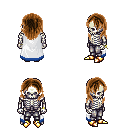
a pixel art fantasy rpg character, male body template, skeleton, white trimmed cape, metal pants, brown long hairstyle, bracelets, gold boots, four views (front, back, left, right), 2x2 character sprite sheet, small pixel art, hard edges, no anti-aliasing